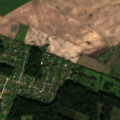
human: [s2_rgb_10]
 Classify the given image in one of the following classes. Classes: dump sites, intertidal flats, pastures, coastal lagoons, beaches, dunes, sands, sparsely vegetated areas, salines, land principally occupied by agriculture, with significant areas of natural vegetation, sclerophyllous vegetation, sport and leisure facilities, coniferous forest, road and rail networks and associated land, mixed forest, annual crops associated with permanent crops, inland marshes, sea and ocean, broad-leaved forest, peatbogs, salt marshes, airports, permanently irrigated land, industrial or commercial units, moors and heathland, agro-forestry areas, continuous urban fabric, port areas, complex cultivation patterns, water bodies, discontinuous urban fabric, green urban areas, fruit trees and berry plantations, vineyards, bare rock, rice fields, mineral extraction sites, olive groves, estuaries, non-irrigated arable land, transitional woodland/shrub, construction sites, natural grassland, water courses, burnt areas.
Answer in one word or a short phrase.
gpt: discontinuous urban fabric, non-irrigated arable land, pastures, broad-leaved forest, transitional woodland/shrub